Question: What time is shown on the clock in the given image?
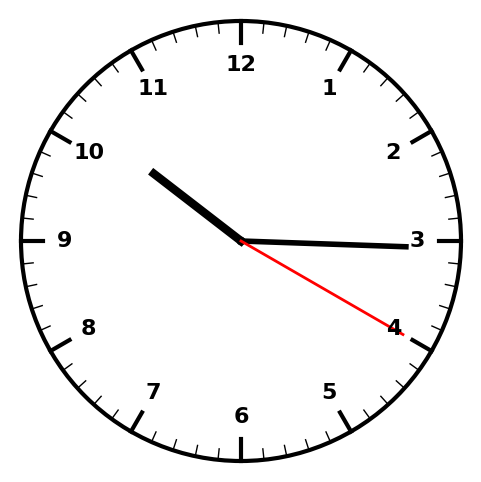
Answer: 10:15:20